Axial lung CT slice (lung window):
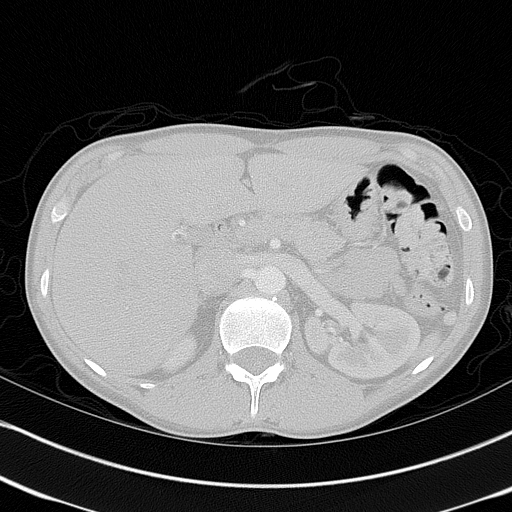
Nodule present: no